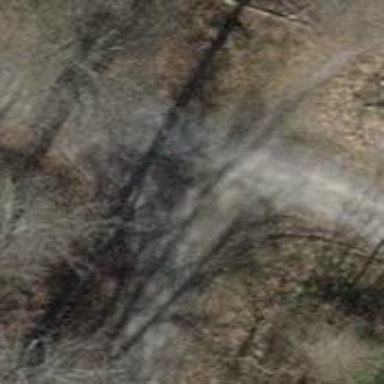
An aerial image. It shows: Track with fine gravel surface of grade2 quality.